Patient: sex M, age 50
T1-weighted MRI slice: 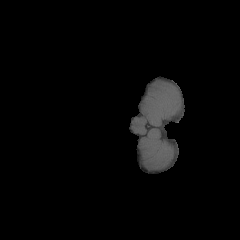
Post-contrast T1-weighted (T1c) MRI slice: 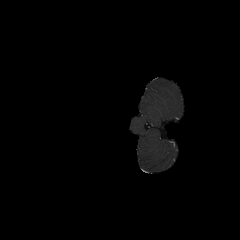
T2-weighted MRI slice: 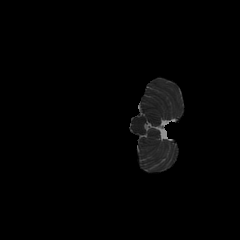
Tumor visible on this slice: no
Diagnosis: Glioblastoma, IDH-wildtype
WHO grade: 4